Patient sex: F
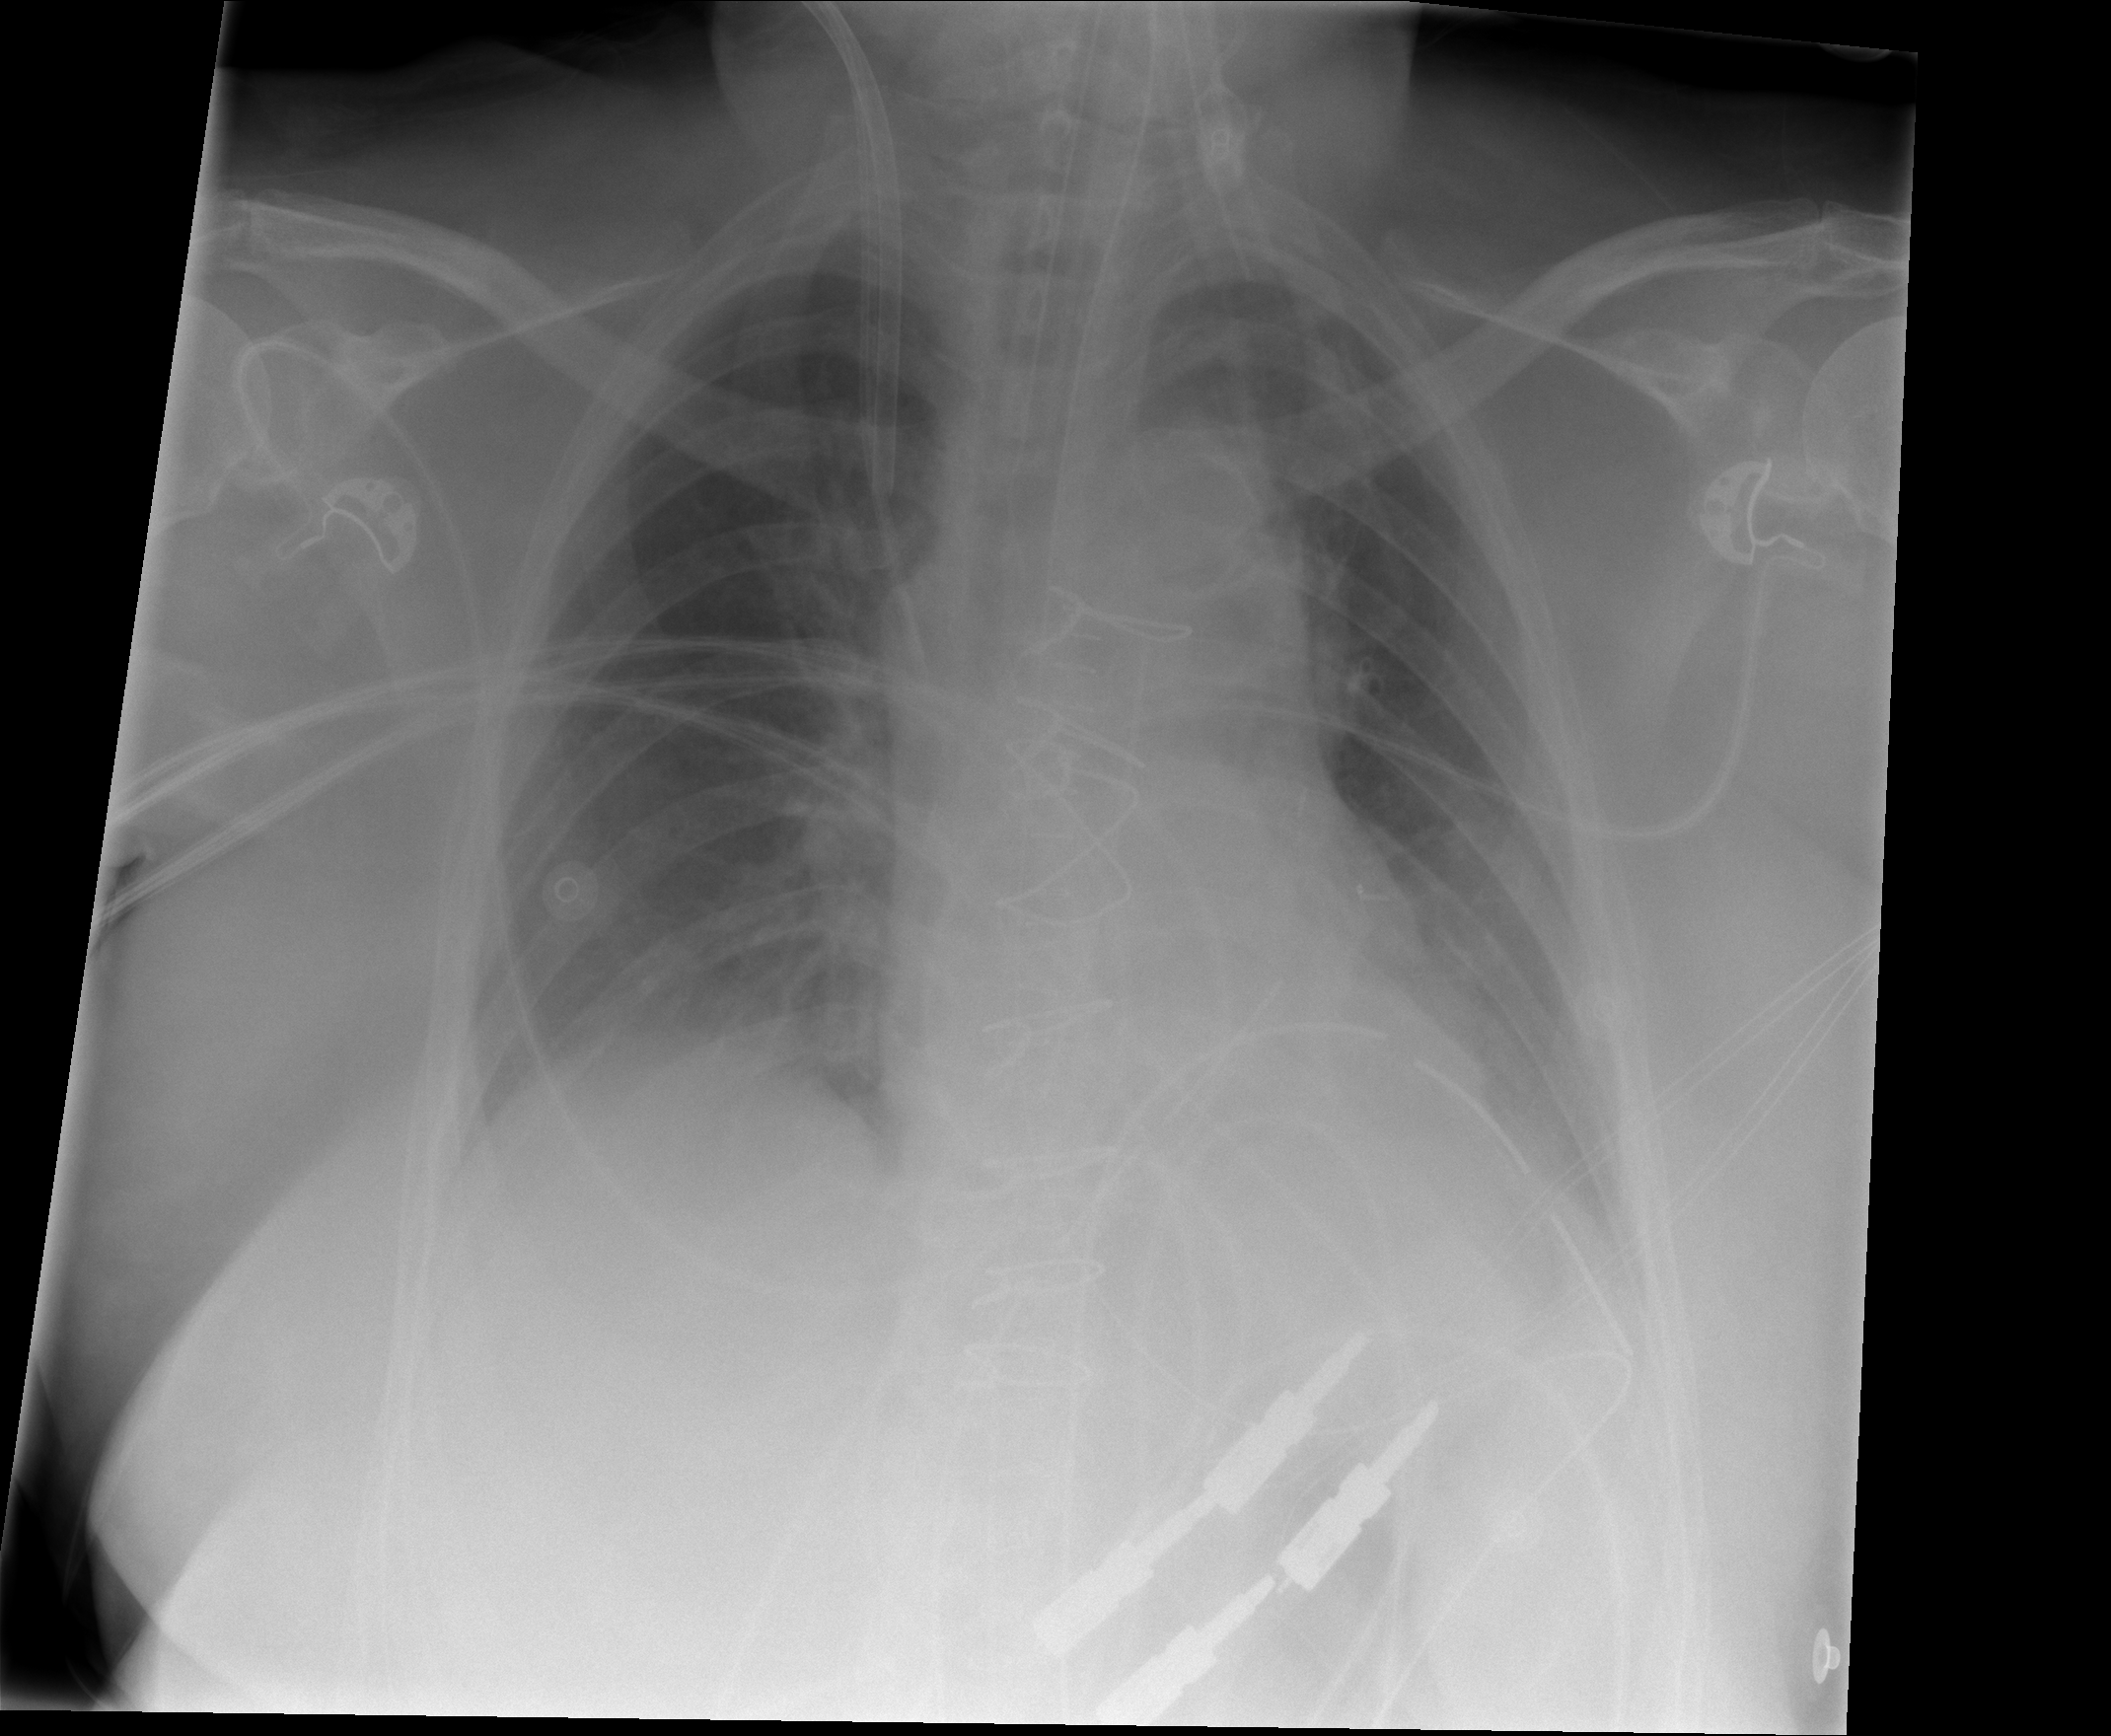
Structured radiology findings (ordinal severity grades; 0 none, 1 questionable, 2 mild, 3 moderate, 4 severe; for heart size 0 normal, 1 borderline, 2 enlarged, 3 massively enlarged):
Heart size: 0
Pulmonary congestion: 0
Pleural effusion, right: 2
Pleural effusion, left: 3
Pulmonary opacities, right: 0
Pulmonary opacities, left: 0
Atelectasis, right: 1
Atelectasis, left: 2